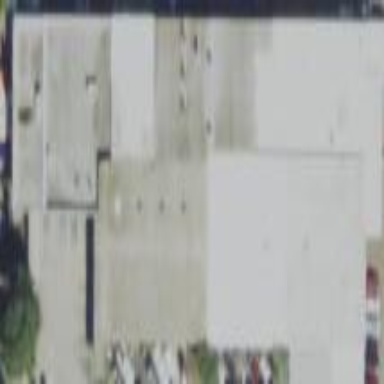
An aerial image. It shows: Building housing car shop.